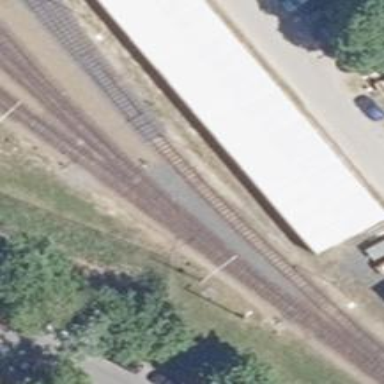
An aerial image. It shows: Railway switch.